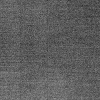
Atmospheric dust classification: dusty